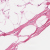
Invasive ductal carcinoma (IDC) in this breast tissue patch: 0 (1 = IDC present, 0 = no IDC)